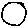
Label: circle